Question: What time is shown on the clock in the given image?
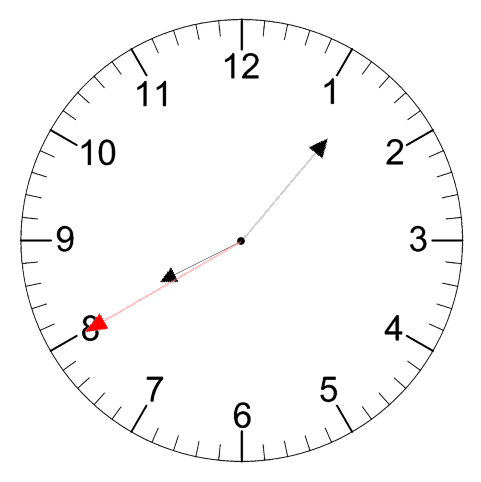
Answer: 08:06:40